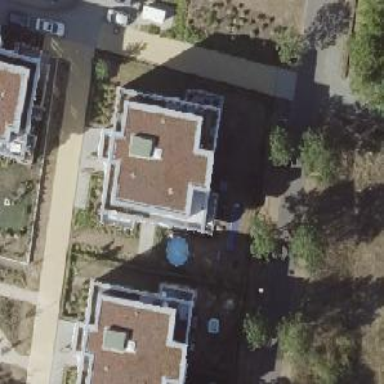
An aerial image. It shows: Apartment building with flat roof.